Field crop: maize
Growth stage: 1
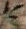
Species: atriplex